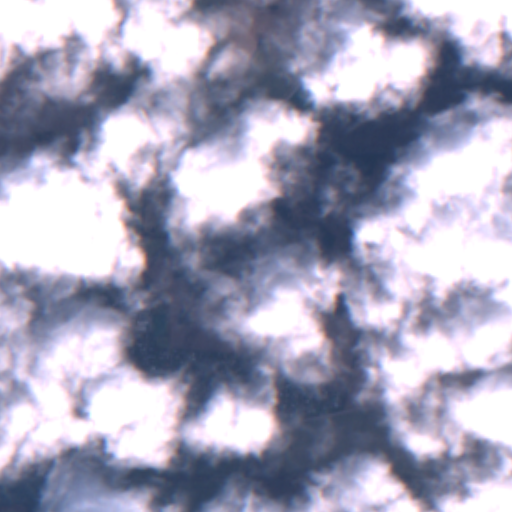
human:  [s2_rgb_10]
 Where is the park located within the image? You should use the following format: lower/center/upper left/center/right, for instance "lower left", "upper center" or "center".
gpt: The park is located in the lower left of the image.
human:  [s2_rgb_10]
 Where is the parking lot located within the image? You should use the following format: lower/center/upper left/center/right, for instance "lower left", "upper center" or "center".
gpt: The parking lot is located in the lower left of the image.
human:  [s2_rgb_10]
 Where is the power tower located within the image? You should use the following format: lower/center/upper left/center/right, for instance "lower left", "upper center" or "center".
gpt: The power tower is located in the upper left of the image.
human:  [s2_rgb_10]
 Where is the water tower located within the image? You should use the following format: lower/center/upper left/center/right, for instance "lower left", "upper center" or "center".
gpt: The water tower is located in the lower left of the image.
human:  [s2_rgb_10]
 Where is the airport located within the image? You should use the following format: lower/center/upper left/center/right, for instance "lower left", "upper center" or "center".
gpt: There is no airport in the image.